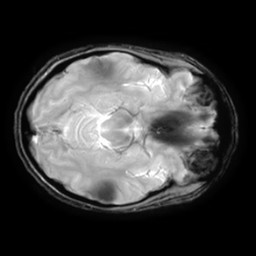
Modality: T2starw
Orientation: axial
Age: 23
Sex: female
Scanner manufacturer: ge
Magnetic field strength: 3 T
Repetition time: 0.65 s
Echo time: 0.02 s